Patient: sex M, age 51
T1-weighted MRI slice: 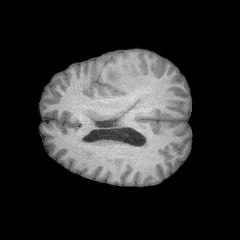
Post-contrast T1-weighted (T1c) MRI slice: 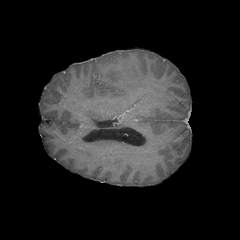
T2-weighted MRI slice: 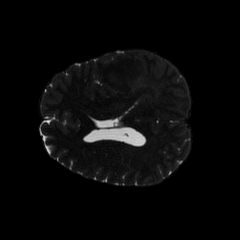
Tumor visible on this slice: no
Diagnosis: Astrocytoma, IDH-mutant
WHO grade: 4